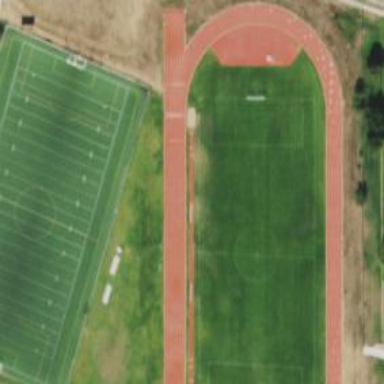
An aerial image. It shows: Track located within leisure land area.